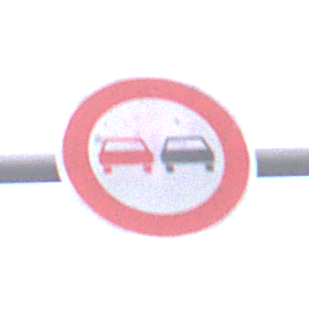
Verkehrszeichen: Ueberholverbot
Umgebung: Outdoor, Suburban
Tageszeit: MorningAfternoon
Wetter: Overcast
Licht: Natural
Jahreszeit: NotSpecified
Kontrast: LowContrast